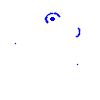
Particle: pion